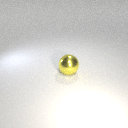
large yellow metal sphere